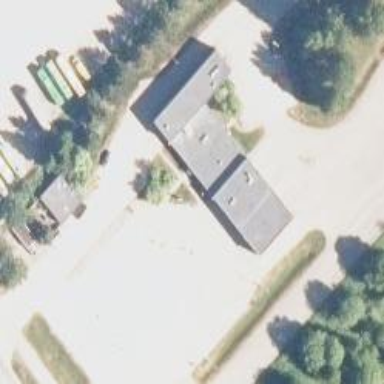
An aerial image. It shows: Building that houses car repair shop.